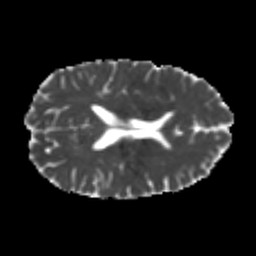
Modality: MD
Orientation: axial
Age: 23
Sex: male
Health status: healthy
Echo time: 0.074 s